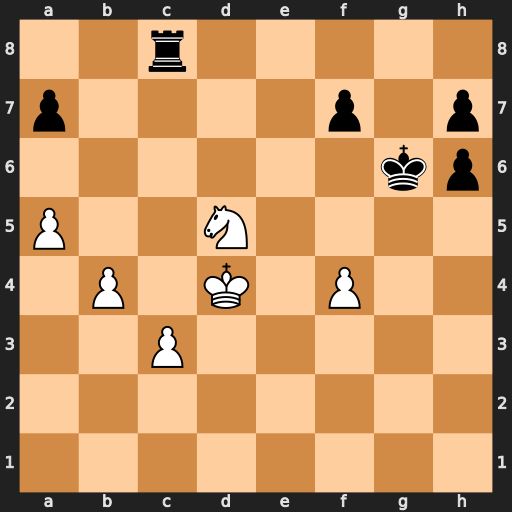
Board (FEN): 2r5/p4p1p/6kp/P2N4/1P1K1P2/2P5/8/8
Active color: w
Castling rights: -
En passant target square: -
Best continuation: Ne7+ Kf6 Nxc8